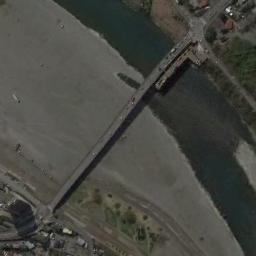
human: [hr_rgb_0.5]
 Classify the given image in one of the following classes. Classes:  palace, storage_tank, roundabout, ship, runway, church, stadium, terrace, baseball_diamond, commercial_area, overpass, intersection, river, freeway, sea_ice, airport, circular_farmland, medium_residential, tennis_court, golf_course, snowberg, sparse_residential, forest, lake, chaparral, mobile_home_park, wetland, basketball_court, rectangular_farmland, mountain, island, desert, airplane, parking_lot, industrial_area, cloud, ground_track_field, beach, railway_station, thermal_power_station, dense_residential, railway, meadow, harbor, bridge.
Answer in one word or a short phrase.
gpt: bridge